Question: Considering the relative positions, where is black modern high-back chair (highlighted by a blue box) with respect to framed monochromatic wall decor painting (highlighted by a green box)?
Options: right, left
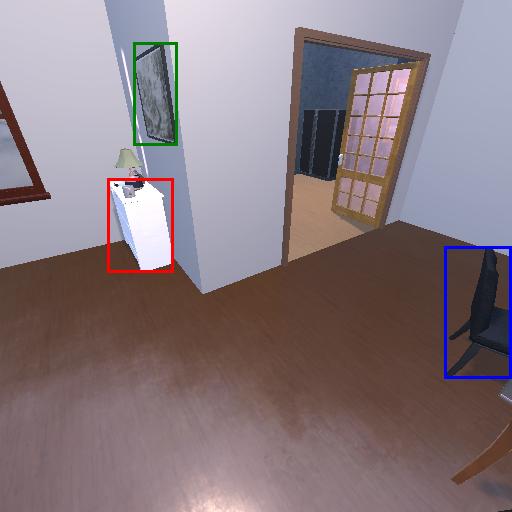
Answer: right